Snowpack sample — Loveland Pass, Silver Plume, Colorado, USA (12/14/25, 10:50 AM MST)
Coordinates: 39.664, -105.882
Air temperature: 36 °F
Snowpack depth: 67 cm
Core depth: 30 cm
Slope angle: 6°, slope face: 326°
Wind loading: low
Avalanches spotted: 0
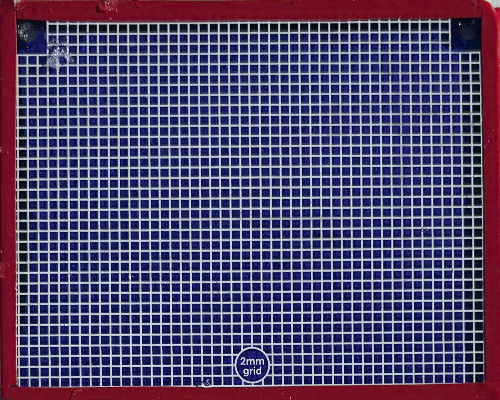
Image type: profile
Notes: No avalanches spotted, very late start to the season with minimal snowpack